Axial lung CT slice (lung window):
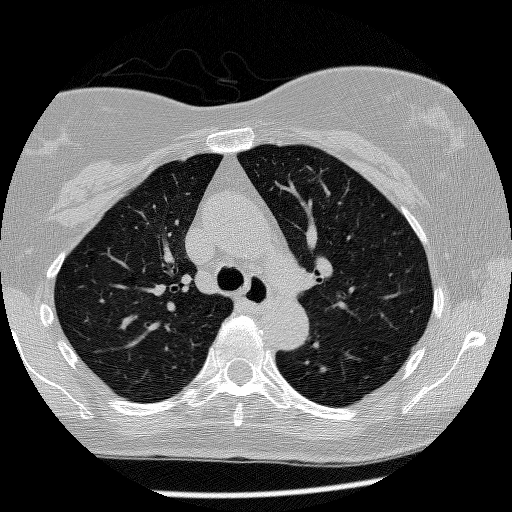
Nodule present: no